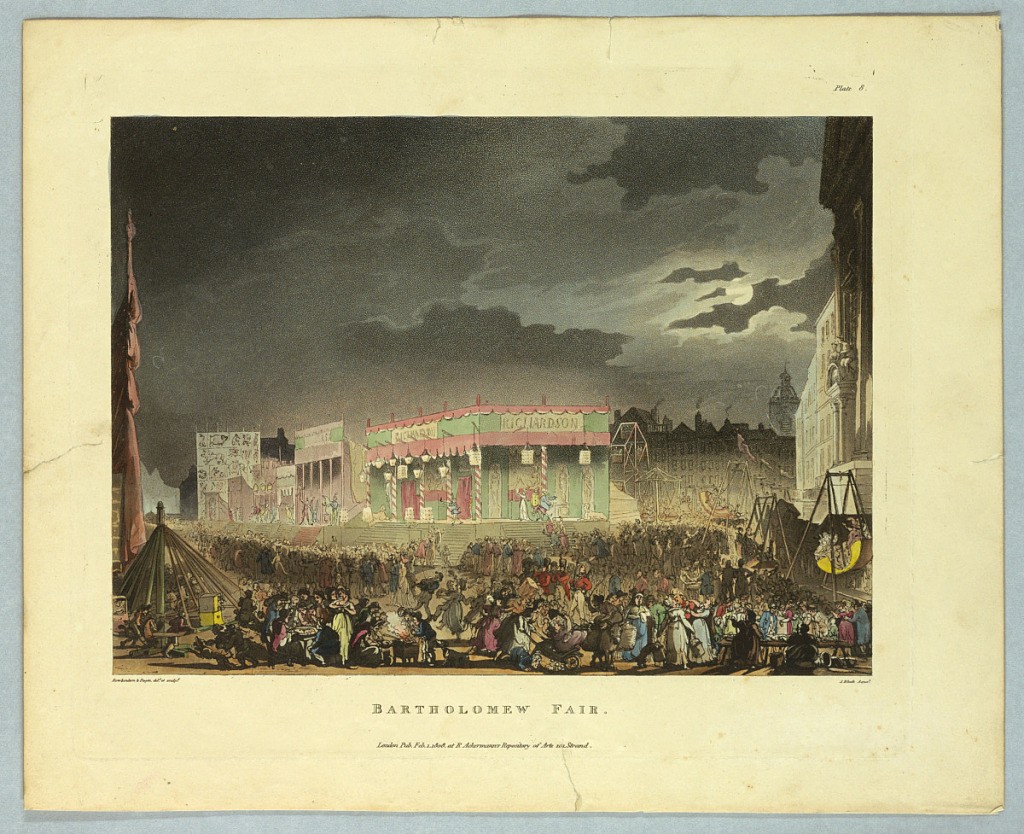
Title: Bartholomew Fair, from "Ackermann's Repository"
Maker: Thomas Rowlandson, British, 1756–1827
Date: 1808
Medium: Aquatint, brush and watercolors on paper
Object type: Print
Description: Night scene of the fairground, extremely crowded. In foreground, small concessions with rides left and right. Center left, tents for amusements and oddities. Title, artists', and publisher's names below.